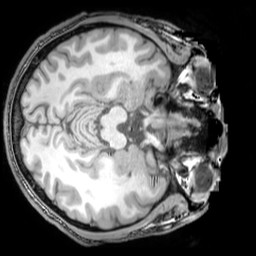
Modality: T1w
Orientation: axial
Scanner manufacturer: philips
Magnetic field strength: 3 T
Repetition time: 0.008105 s
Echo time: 0.003714 s